Field crop: maize
Growth stage: 2
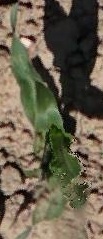
Species: maize